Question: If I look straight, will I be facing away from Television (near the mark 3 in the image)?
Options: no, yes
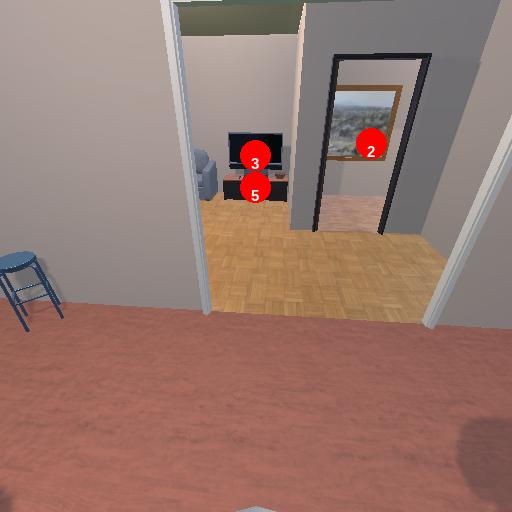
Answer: no